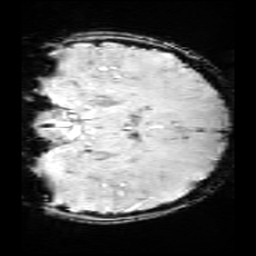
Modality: SWI
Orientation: coronal
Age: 10
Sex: male
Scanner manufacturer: siemens
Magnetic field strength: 3 T
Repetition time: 0.027 s
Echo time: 0.02 s